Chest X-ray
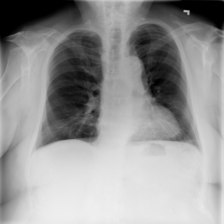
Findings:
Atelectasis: negative
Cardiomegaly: positive
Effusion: negative
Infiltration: negative
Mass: negative
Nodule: negative
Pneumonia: negative
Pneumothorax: negative
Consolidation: negative
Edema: negative
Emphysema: negative
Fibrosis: negative
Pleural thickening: negative
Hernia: negative